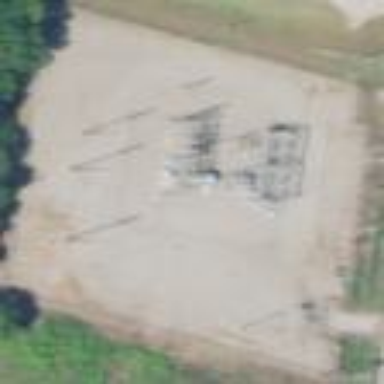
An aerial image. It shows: There is distribution substation enclosed by fence.